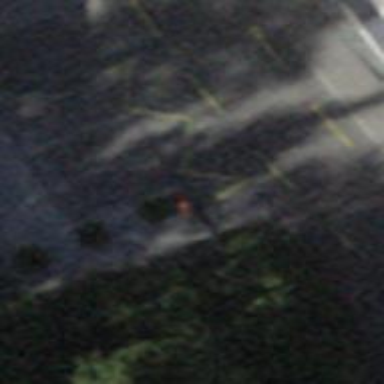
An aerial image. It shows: Bus stop with platform for public transport.